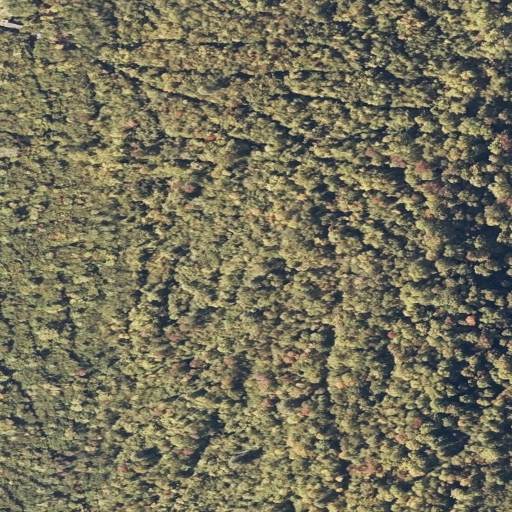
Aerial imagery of mountain in Maine named Horse Mountain containing deciduous forest and shrub